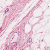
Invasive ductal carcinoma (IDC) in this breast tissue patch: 0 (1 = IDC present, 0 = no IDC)